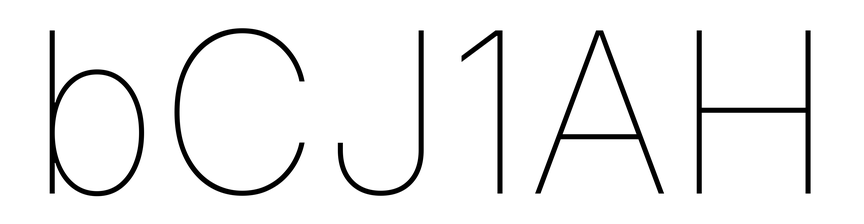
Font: Inter_Thin